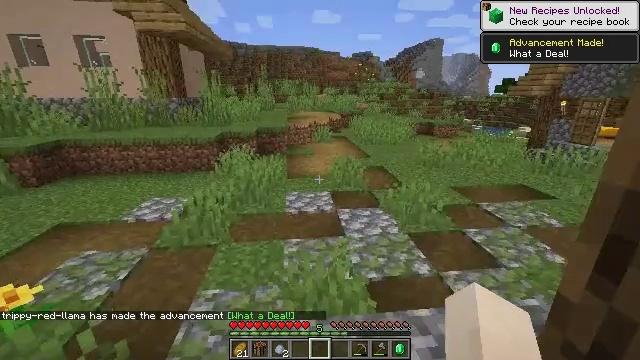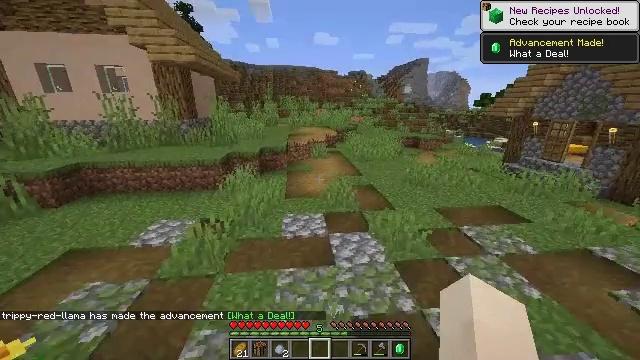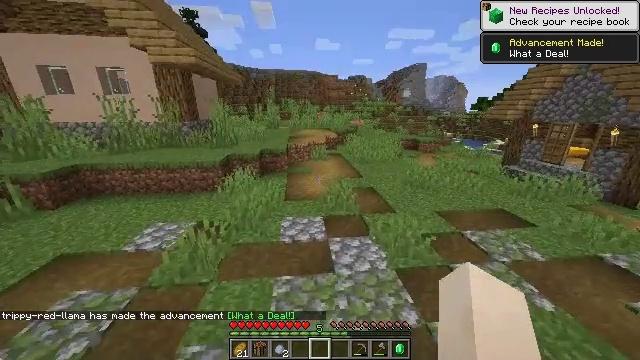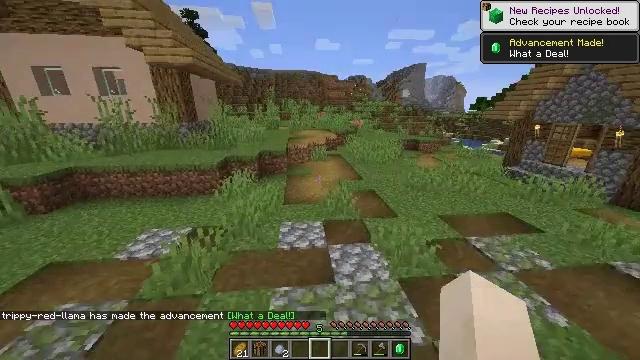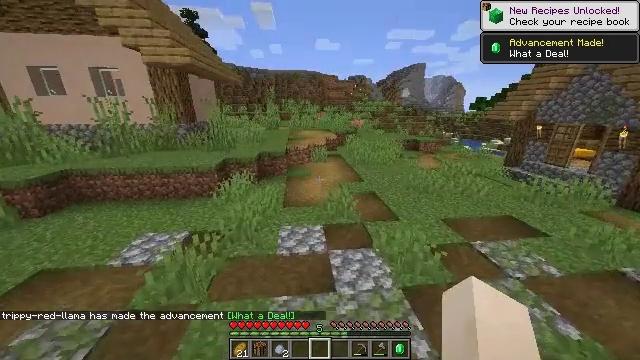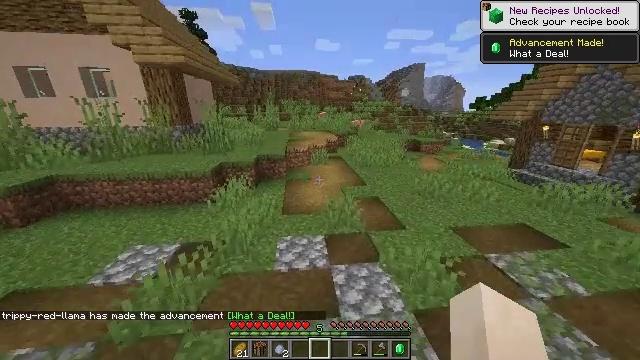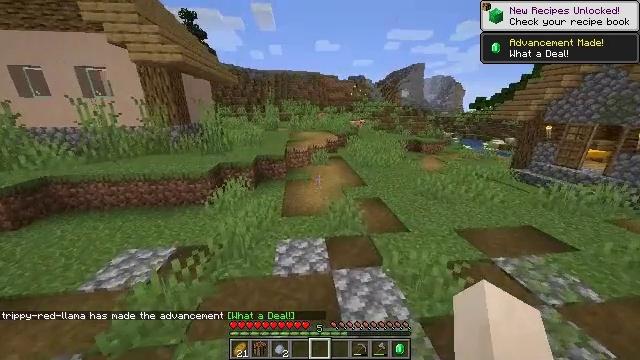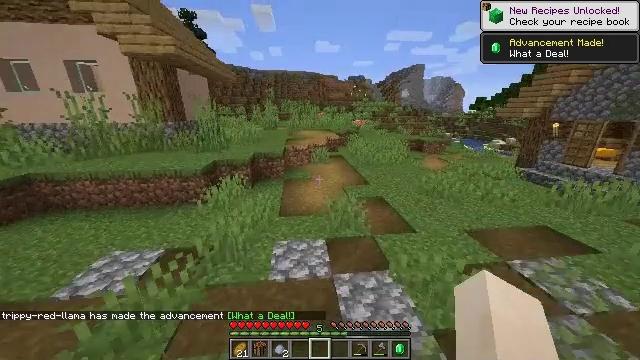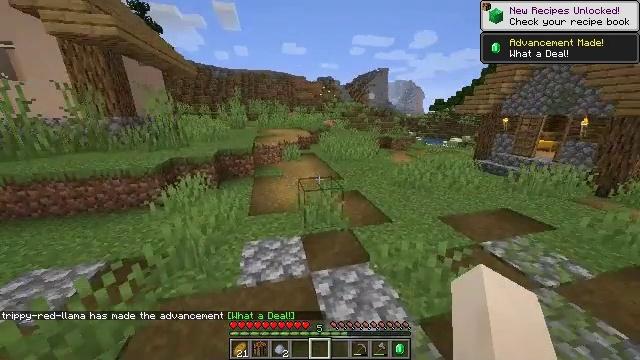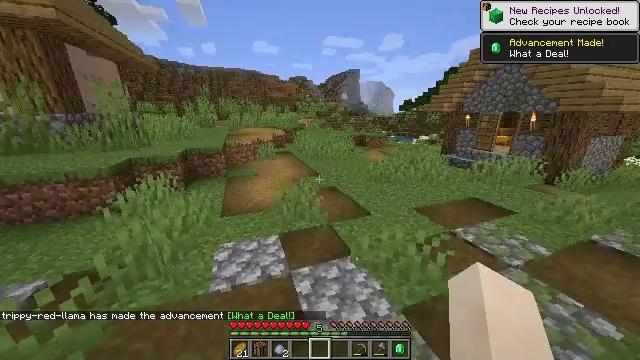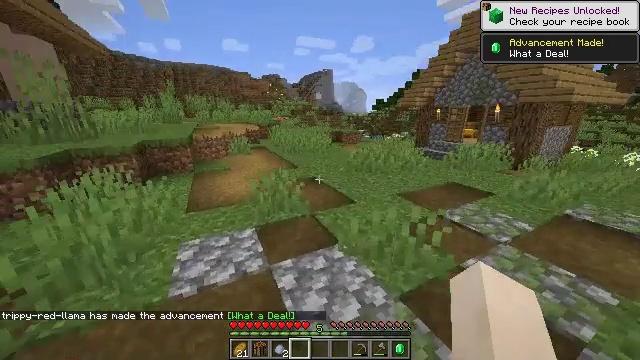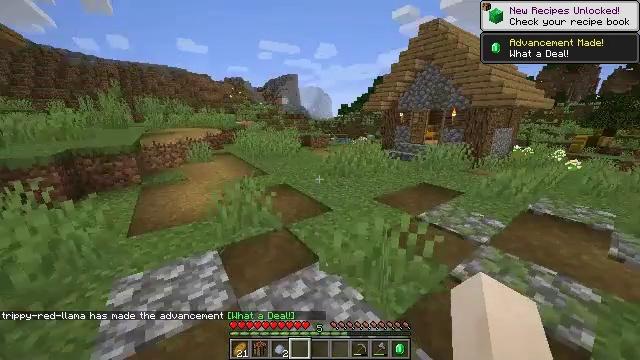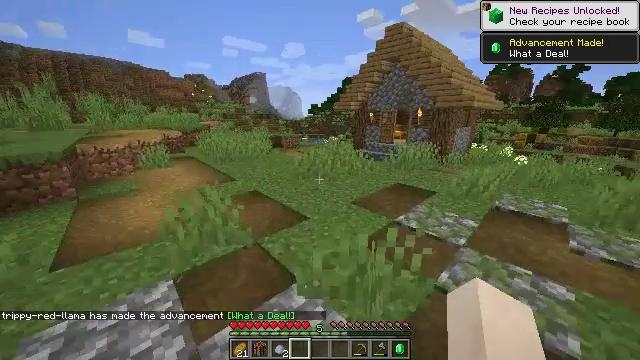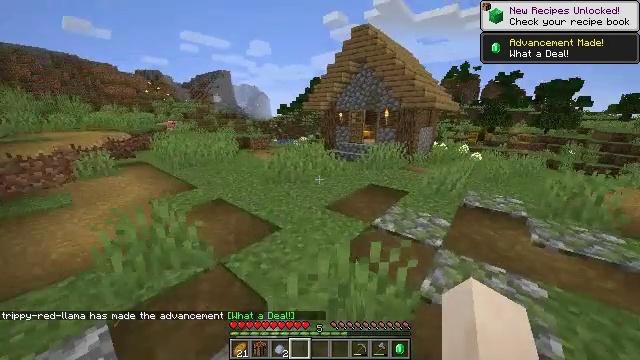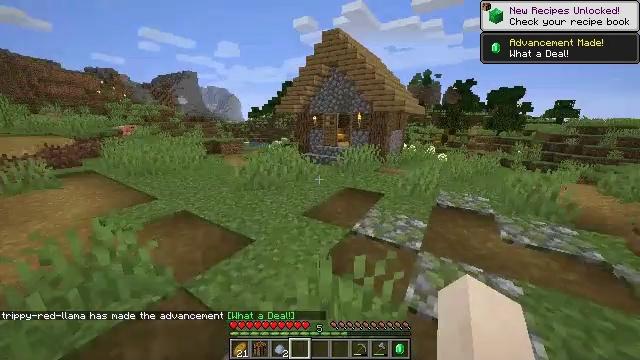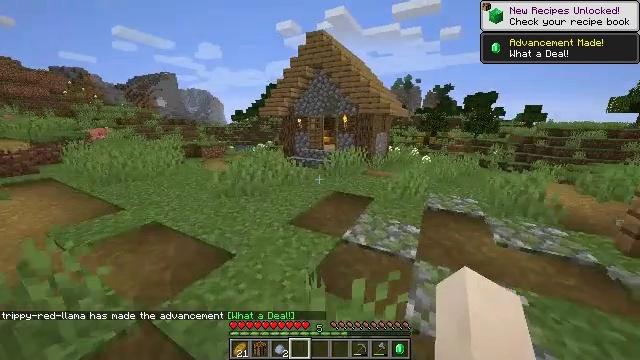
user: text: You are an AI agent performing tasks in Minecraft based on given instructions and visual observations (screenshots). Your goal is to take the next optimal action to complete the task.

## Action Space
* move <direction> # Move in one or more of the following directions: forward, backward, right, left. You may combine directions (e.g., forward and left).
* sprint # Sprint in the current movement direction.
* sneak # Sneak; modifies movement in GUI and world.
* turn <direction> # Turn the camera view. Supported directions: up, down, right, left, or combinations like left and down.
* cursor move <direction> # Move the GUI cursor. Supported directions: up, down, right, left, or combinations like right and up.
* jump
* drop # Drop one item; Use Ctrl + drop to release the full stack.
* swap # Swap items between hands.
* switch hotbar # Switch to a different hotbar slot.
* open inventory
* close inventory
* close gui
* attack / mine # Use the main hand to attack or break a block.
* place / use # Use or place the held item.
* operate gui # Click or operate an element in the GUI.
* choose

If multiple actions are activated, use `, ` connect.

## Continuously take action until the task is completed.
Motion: motion action
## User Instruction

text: Drop a clay ball.
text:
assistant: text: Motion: move forward, sprint
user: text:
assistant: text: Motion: move forward, sprint
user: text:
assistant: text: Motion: move forward, sprint
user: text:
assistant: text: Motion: move forward, sprint
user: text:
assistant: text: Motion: move forward, sprint
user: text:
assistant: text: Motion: move forward, sprint
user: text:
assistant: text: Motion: move forward, sprint
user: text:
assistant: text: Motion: move forward, sprint, turn right
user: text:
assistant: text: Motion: move forward, sprint, turn right
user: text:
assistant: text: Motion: move forward, sprint, turn right
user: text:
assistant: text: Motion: move forward, sprint, turn right and up
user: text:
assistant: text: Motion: move forward, sprint, turn right
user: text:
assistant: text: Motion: move forward, sprint, turn right
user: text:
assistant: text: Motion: move forward, sprint, turn right
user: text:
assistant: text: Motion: move forward, sprint, turn right
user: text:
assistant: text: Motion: move forward, sprint
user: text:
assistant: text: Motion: move forward, sprint, turn right
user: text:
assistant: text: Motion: move forward, sprint, turn right
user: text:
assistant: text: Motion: move forward, sprint, turn right
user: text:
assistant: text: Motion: move forward, sprint
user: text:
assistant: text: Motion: move forward, sprint, turn right
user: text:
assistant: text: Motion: move forward, sprint, turn right
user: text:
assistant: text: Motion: move forward, sprint
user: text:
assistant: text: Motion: move forward, sprint, turn right
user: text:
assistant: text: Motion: move forward, sprint, turn right
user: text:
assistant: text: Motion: move forward, sprint, turn right and down
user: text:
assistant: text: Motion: move forward, sprint, turn right
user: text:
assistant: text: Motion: move forward and move right, sprint, turn right and down
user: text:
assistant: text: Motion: move forward and move right, sprint, turn right and down
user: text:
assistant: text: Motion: move forward and move right, sprint